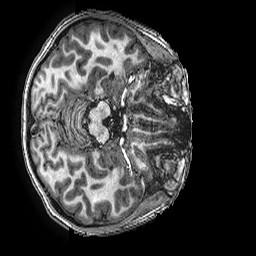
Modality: T1w
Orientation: axial
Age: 14
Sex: female
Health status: ill
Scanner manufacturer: ge
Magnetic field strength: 3 T
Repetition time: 0.00766 s
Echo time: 0.003476 s